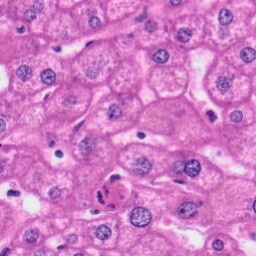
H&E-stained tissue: Liver